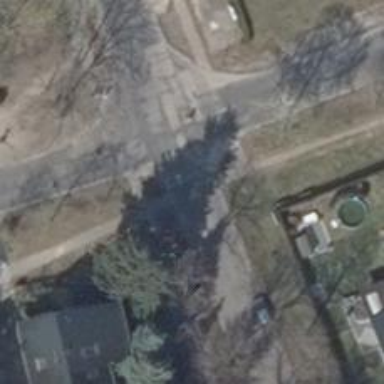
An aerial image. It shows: Unmarked road crossing.